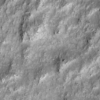
Label: not_dusty